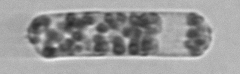
Label: Guinardia_striata